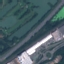
Land use / land cover class: Highway